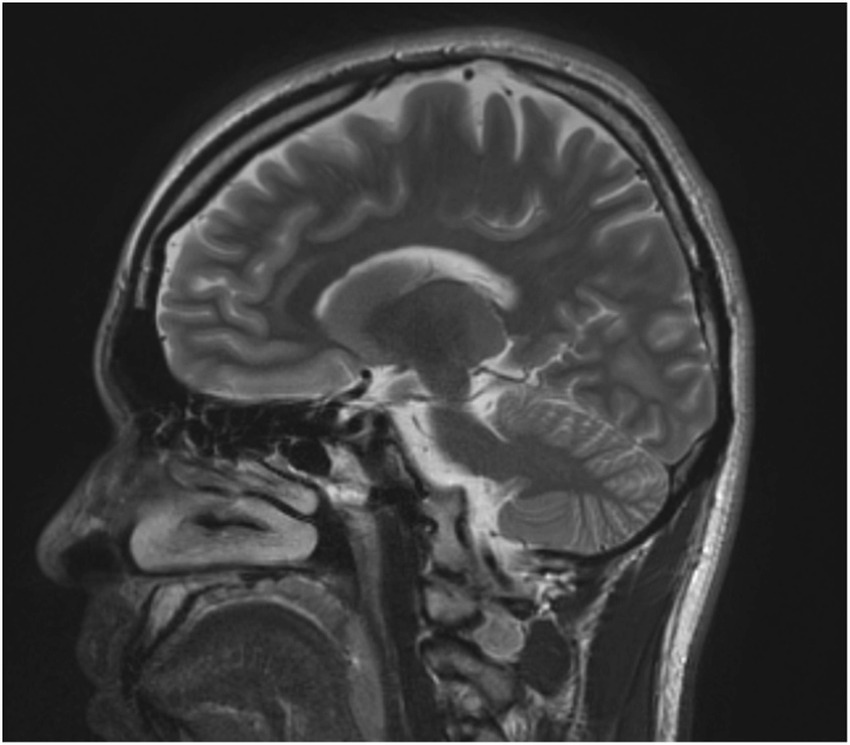
Label: notumor